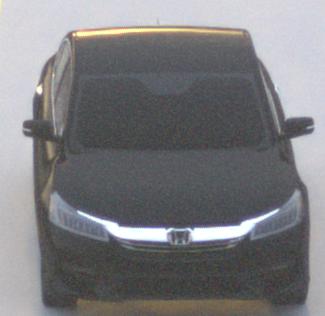
Make: Honda
Model: Accord Hybrid
Detailed model: 9. Generation
Model produced from: 2015
Model produced until: 2019
Doors: 4
Color: black
Road condition: dry road
Daytime: sunrise or sunset
Contrast: low contrast